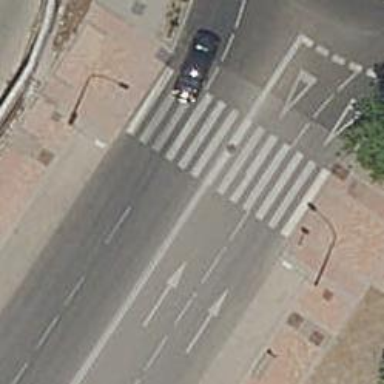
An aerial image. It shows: Zebra crossing on the road.